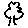
Label: tree